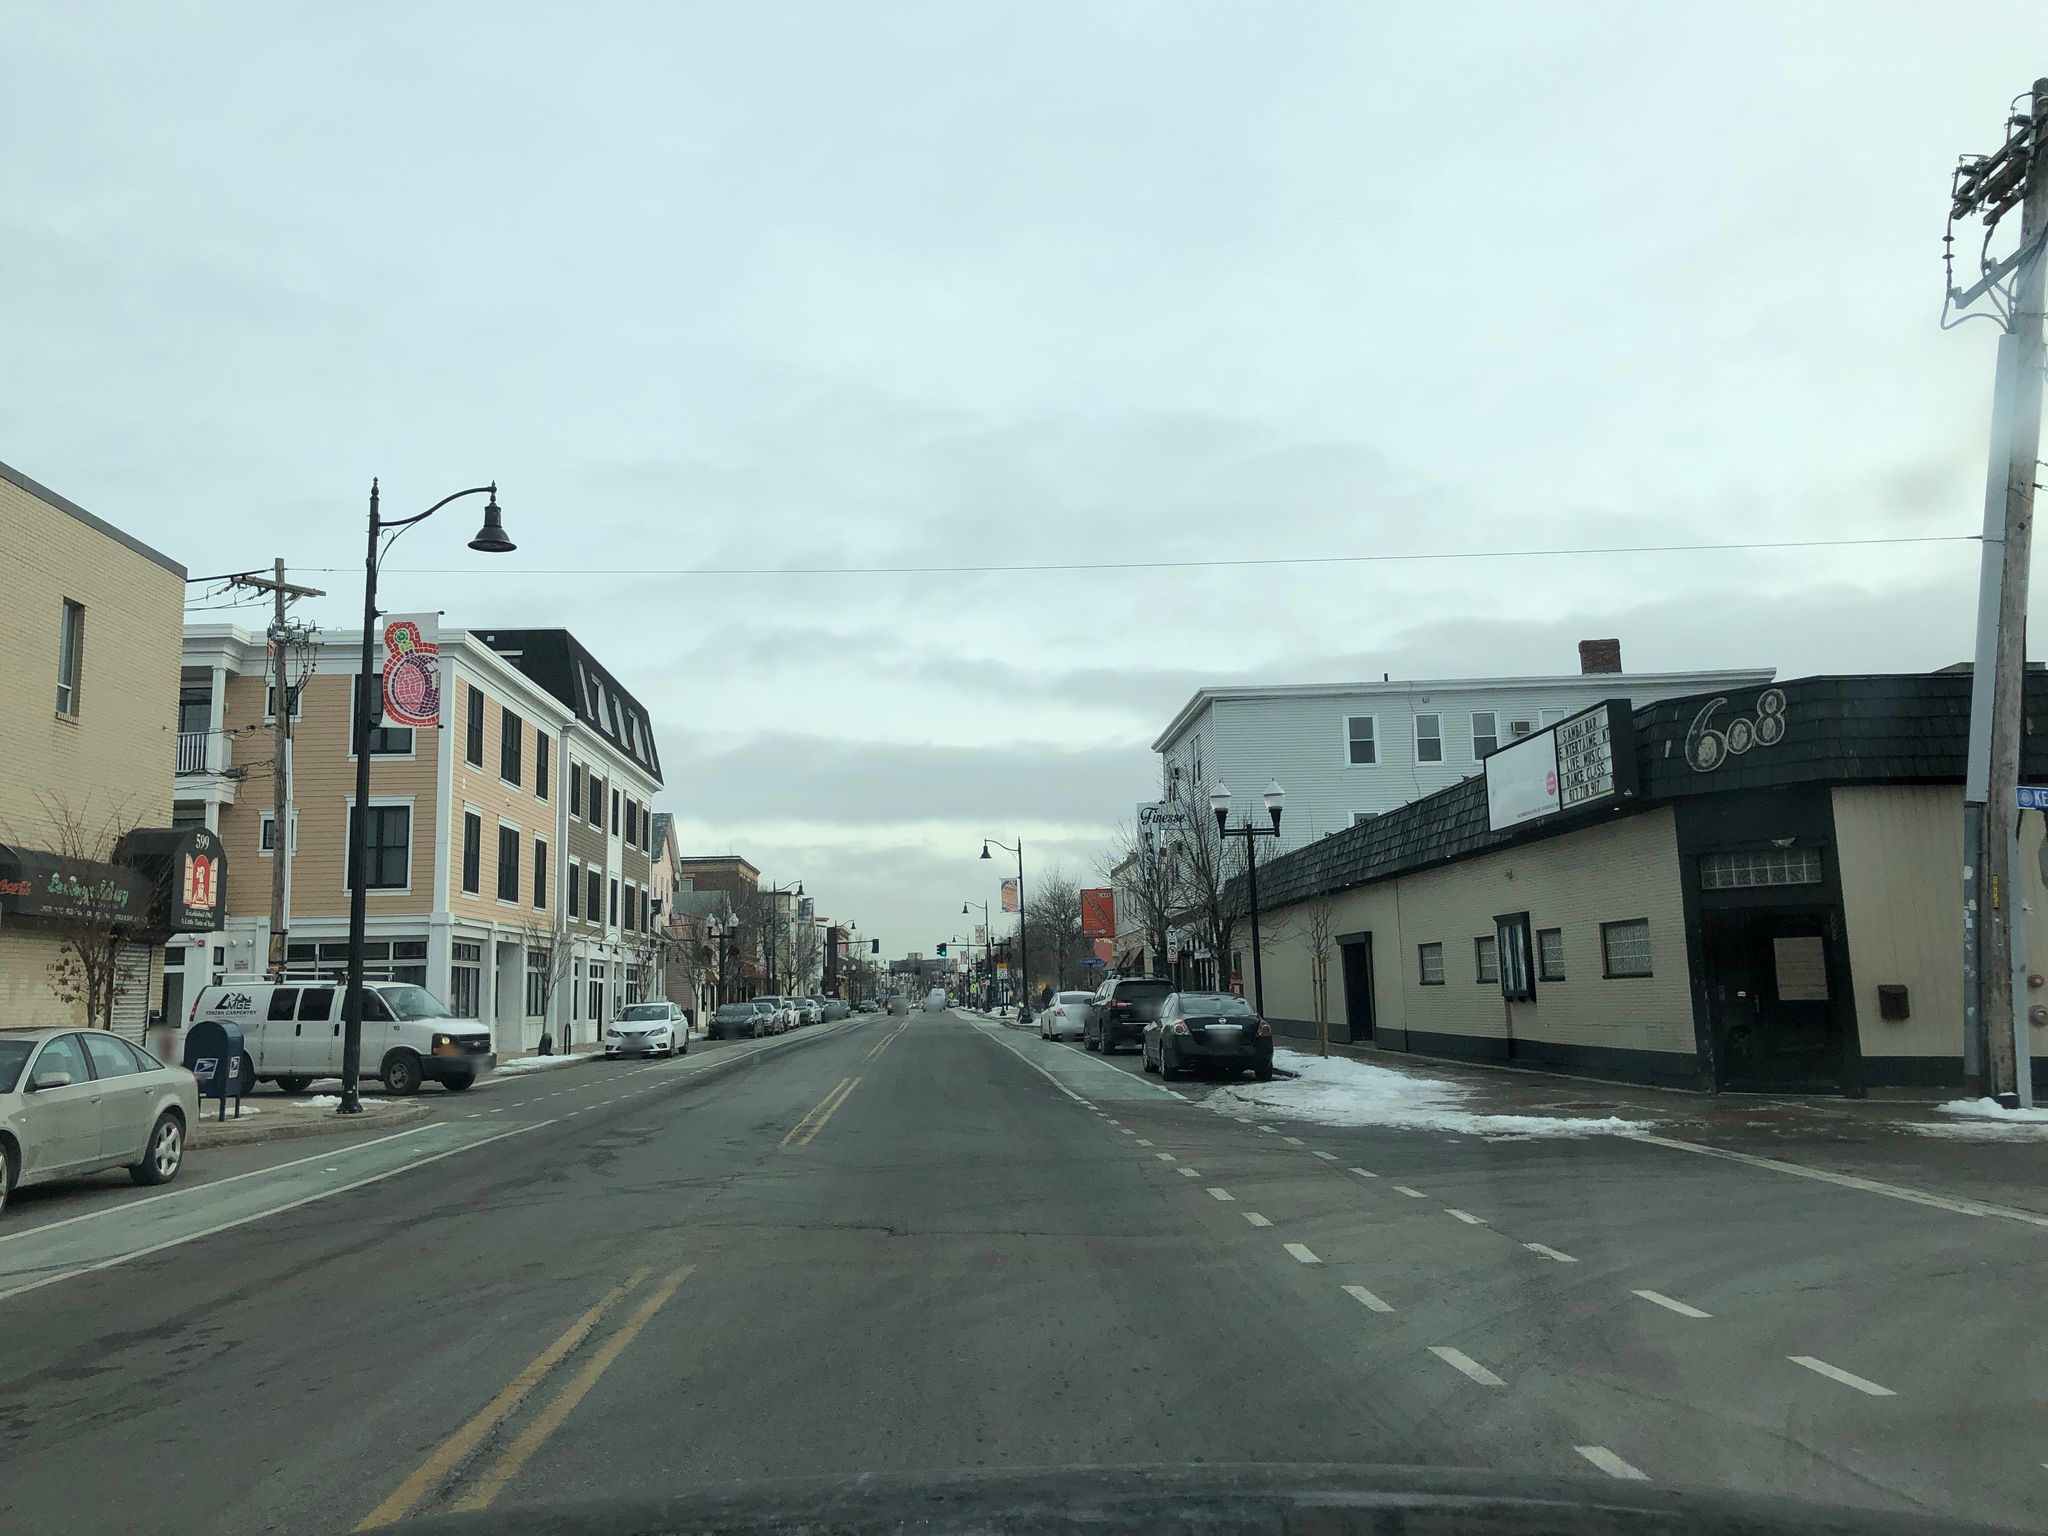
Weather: snowy
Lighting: day
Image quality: good
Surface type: driving surface
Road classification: secondary
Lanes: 2
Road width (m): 19.8
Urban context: urban centre
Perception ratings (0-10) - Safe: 5.66, Lively: 6.7, Beautiful: 2.51, Boring: 3.54, Depressing: 5.12, Wealthy: 2.15